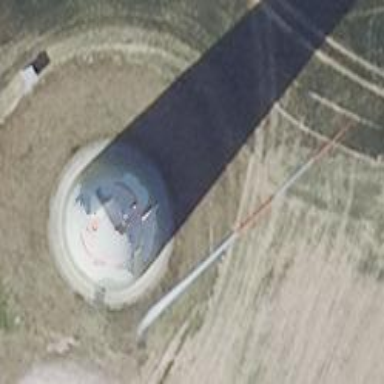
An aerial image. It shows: Wind generator powered by wind. The generator type is horizontal axis and it uses wind turbines.